Field crop: tomato
Growth stage: 2
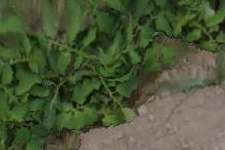
Species: tomato